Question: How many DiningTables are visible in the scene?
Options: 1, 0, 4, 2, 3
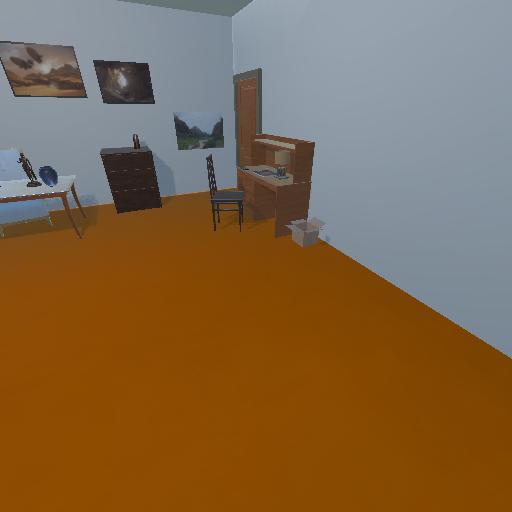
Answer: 1